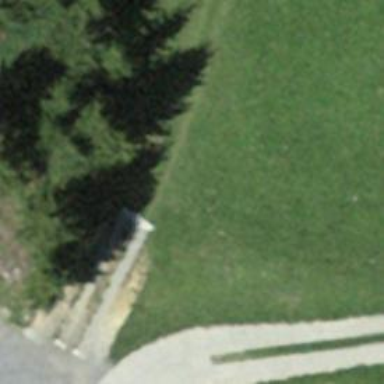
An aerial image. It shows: Path.